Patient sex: M
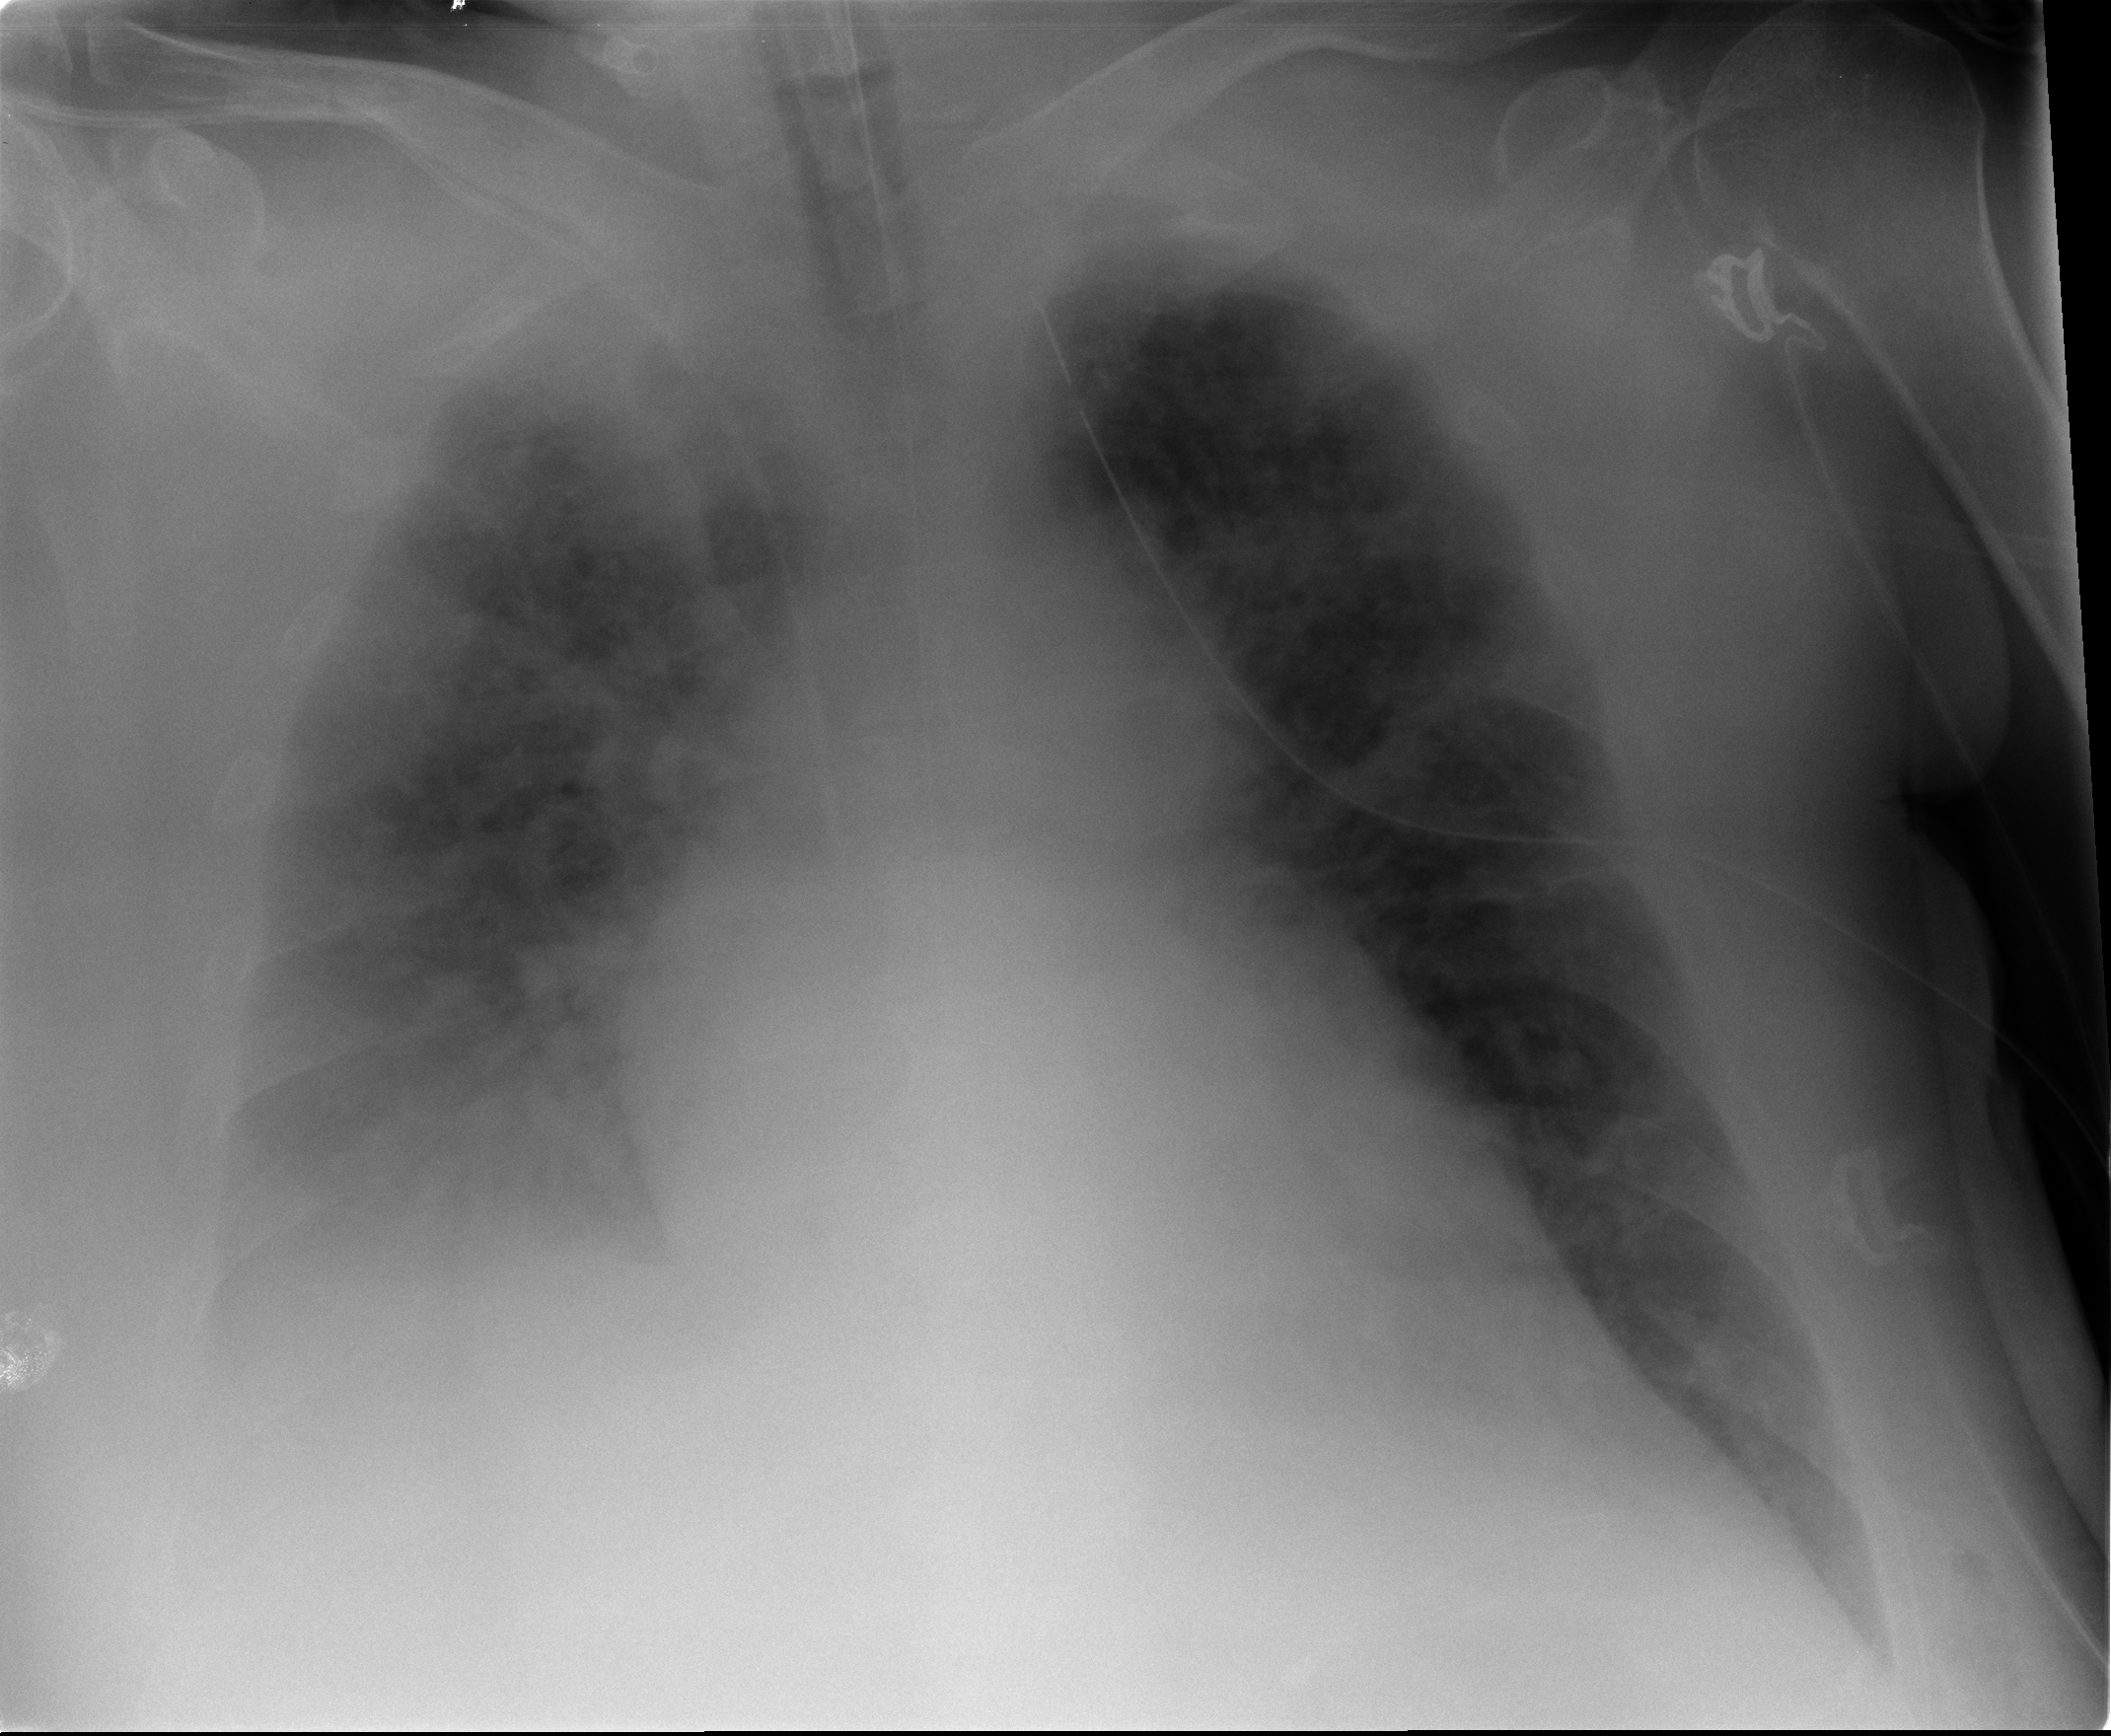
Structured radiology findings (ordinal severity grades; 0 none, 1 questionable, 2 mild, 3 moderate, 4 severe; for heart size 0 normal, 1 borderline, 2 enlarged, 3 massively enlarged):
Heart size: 2
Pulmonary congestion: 2
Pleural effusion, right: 3
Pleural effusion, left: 2
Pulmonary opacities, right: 3
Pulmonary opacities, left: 2
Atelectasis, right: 2
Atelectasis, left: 2